Question: I'm building a page using Boostrap and <URL>. I'm trying to use Boostrap's Popover to show event data on a mini calendar. The problem is that the popover is hidden under the adjacent tile.

I know 'z-index' is relative to the parent and sibling elements but is there a way to configure the popover to be in front of all elements?
<URL>
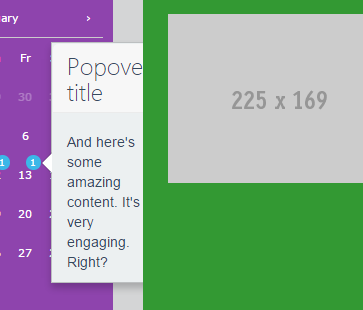
Answer: Try setting the container to the body, like so:
'''
$('[data-toggle="popover"]').popover({container: 'body'});
'''
That makes the popovers parent the '<body>' element.
So if still needed, you can adjust the z-index from there.
HTH,
-Ted